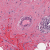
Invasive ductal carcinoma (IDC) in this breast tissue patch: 0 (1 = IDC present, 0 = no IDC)